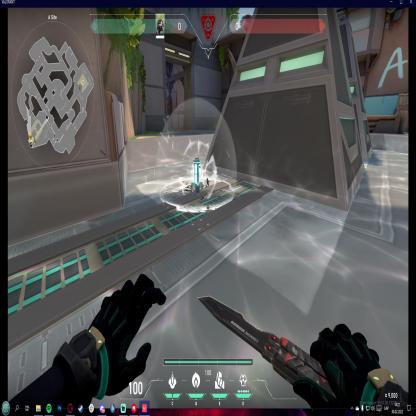
Label: planted spike